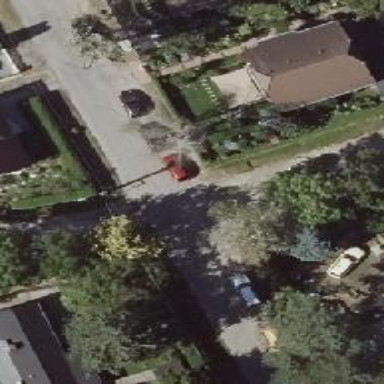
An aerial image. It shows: Residential road.